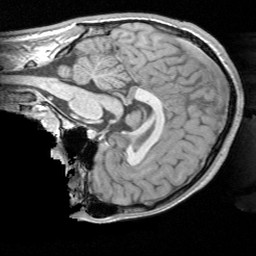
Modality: T1w
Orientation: sagittal